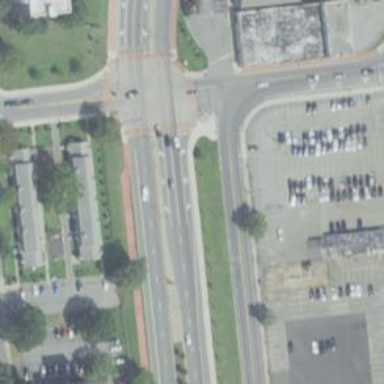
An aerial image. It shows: Stop road.